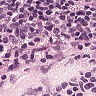
Metastatic tissue present: no